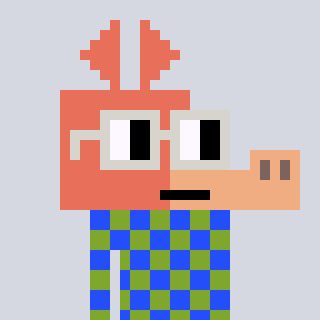
a pixel art character with square light gray glasses, a aardvark-shaped head and a slimegreen-colored body on a cool background